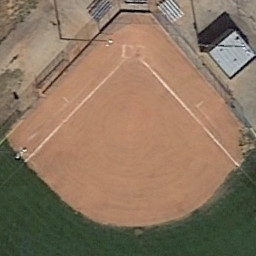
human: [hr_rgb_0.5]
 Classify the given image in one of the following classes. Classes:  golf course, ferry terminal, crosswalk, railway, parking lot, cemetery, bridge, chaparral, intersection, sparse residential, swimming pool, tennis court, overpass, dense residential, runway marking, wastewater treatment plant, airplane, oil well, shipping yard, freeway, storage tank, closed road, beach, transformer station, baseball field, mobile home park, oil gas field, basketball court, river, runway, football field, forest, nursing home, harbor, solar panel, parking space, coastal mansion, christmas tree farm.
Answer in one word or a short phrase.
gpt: baseball field